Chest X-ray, PA view. Patient: 45 years old, sex F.
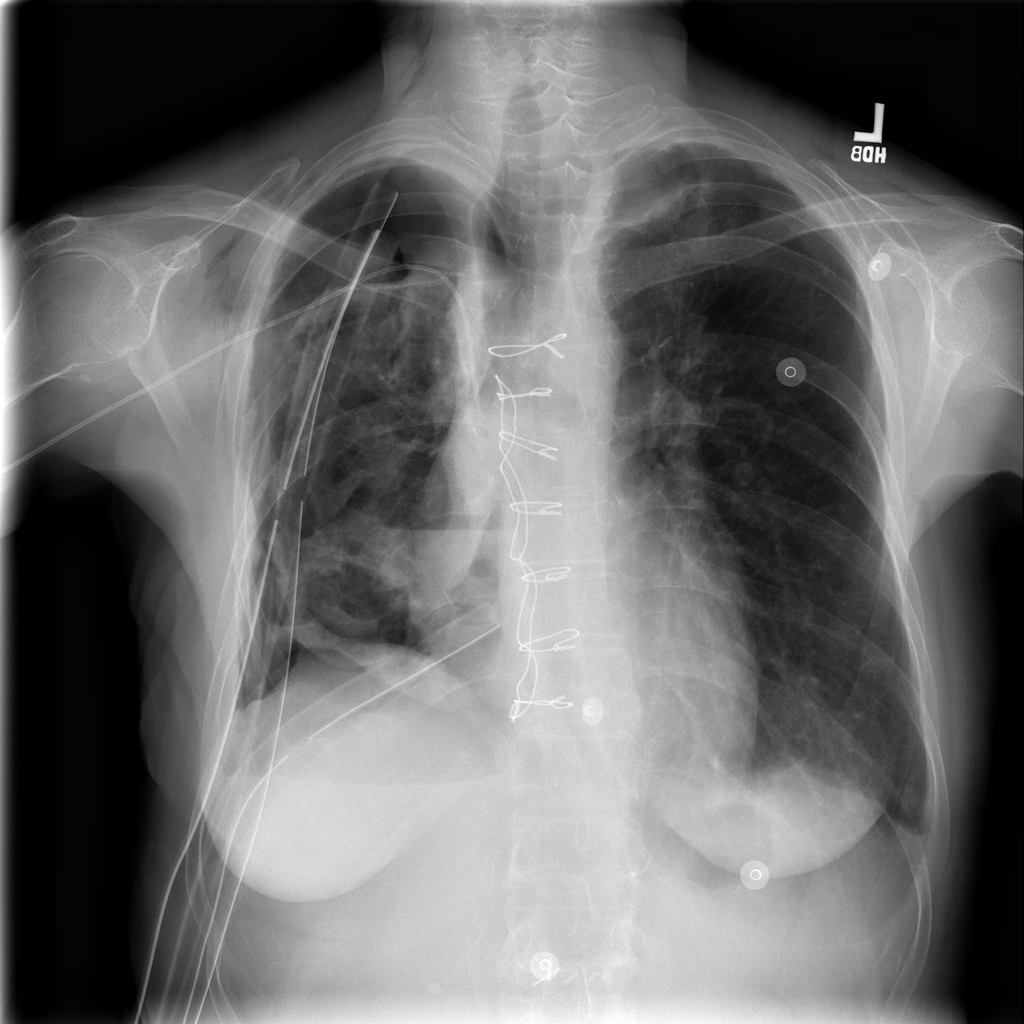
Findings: Atelectasis, Effusion, Pneumothorax